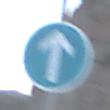
Verkehrszeichen: VorgeschriebeneFahrtrichtungGeradeaus
Umgebung: Outdoor, Nature
Tageszeit: SunriseSunset
Wetter: Clear
Licht: Natural
Jahreszeit: NotSpecified
Kontrast: LowContrast